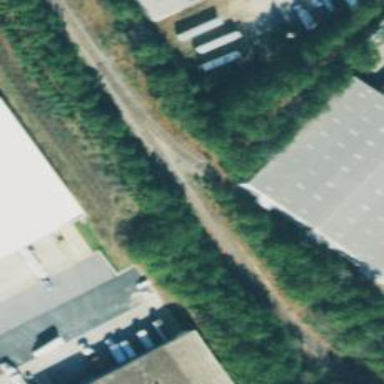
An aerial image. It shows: Railroad spur for lumber freight service.